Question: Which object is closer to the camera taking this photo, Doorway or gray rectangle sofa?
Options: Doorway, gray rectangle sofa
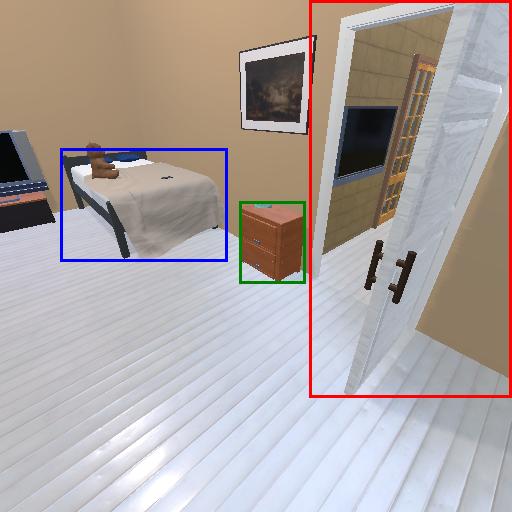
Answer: Doorway